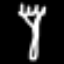
Label: fork